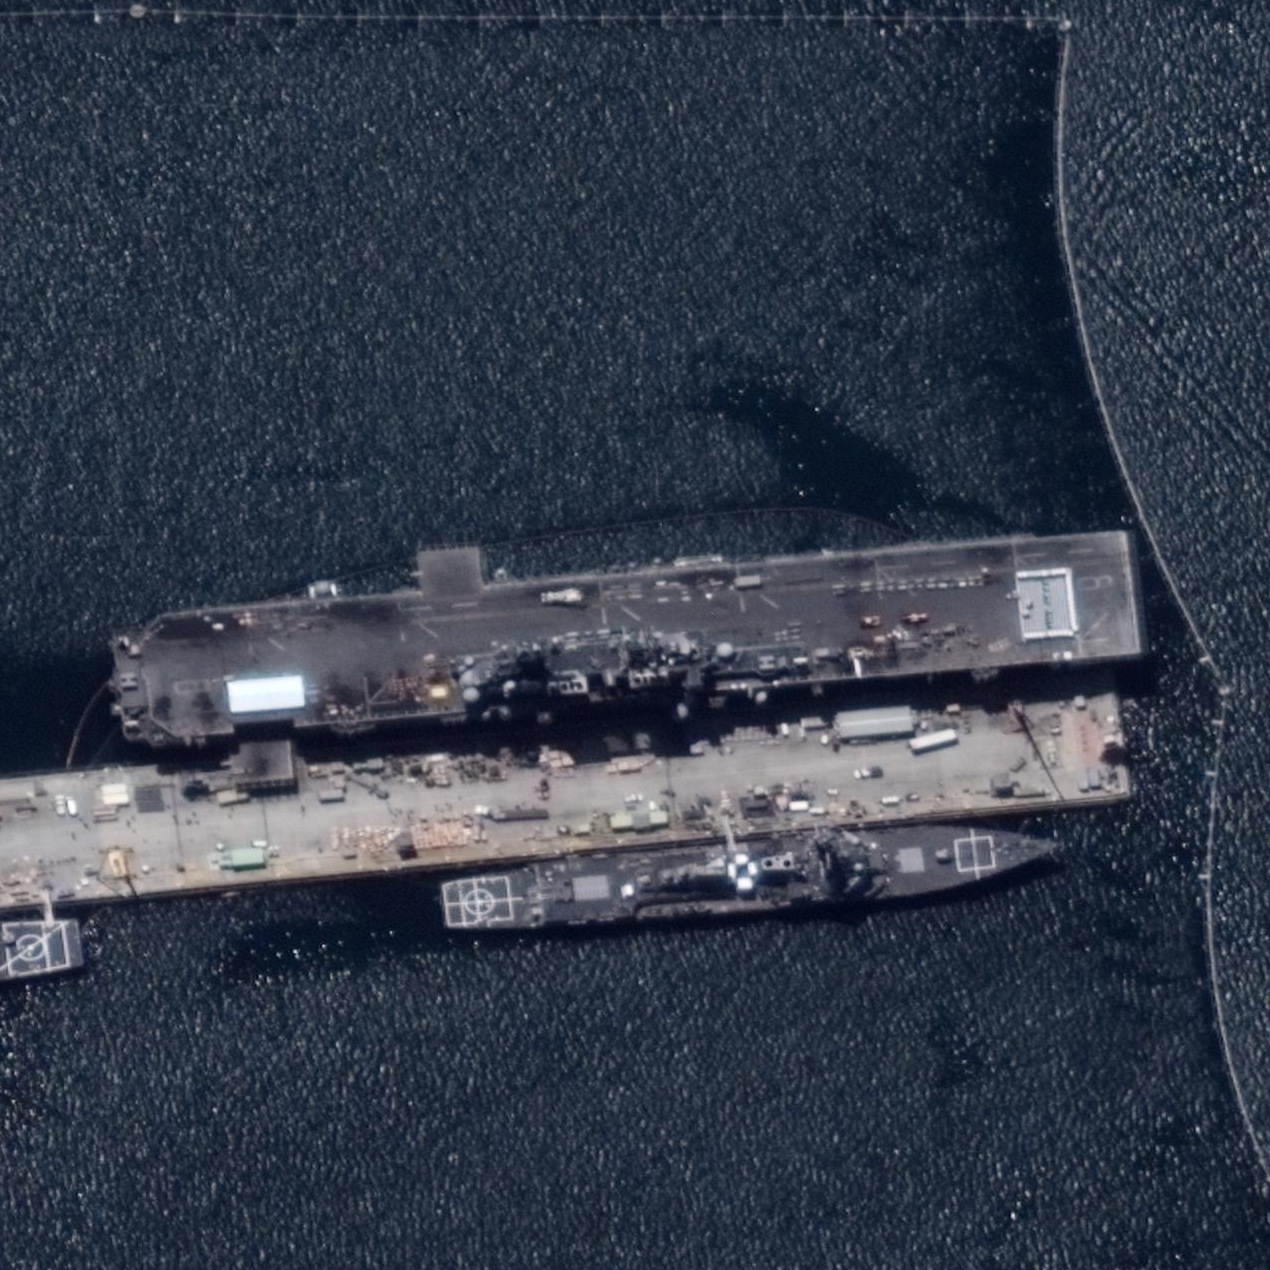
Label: assault